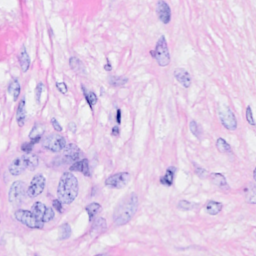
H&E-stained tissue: Breast